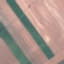
Land use / land cover class: AnnualCrop